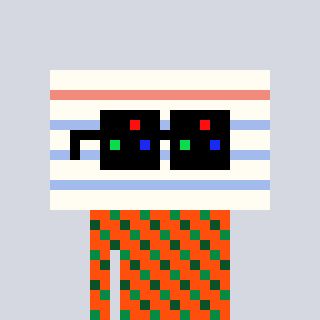
a pixel art character with square black sunglasses, a empty notebook page-shaped head and a orange-colored body on a cool background